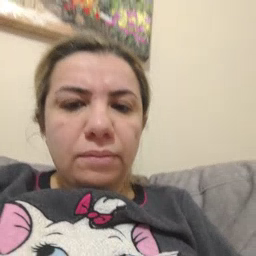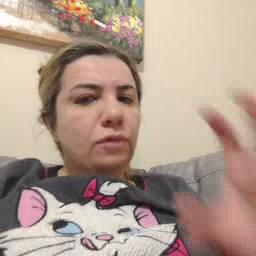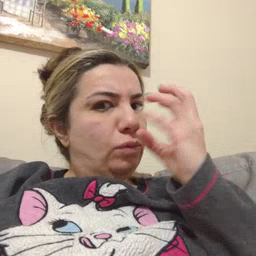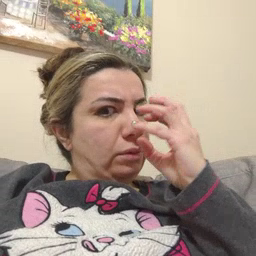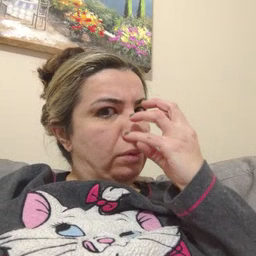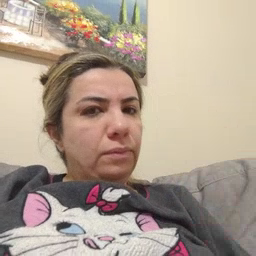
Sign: clown